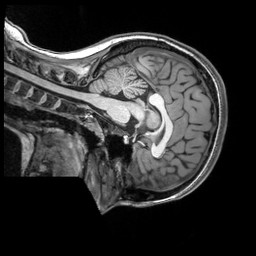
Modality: T1w
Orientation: sagittal
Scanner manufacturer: siemens
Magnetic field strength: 3 T
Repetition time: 2.5 s
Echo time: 0.00343 s